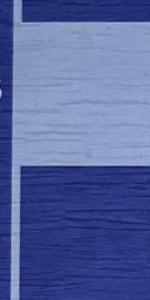
Label: Empty